Interaction volume radius: 10 \u00c5
Interaction volume height: 35 \u00c5
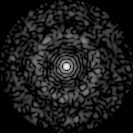
Disorder parameter: 0.8372